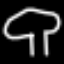
Label: mushroom